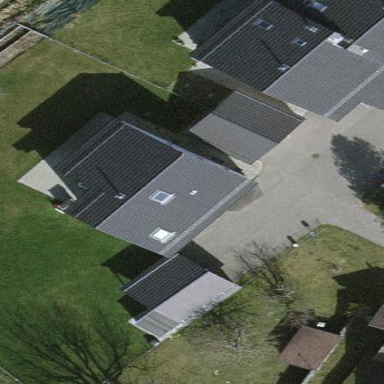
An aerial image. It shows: Simple house.